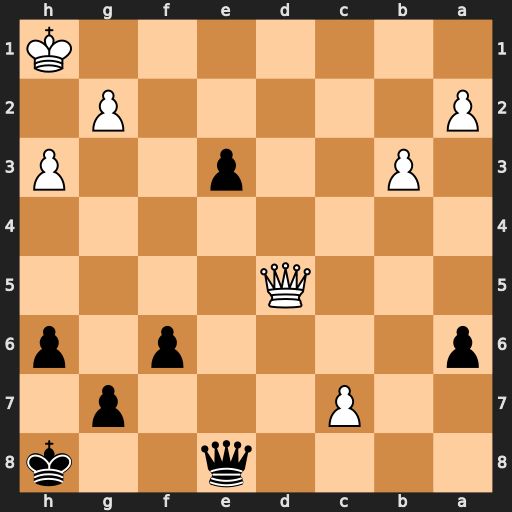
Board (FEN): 4q2k/2P3p1/p4p1p/3Q4/8/1P2p2P/P5P1/7K
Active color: b
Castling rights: -
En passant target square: -
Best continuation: e2 Kh2 e1=Q